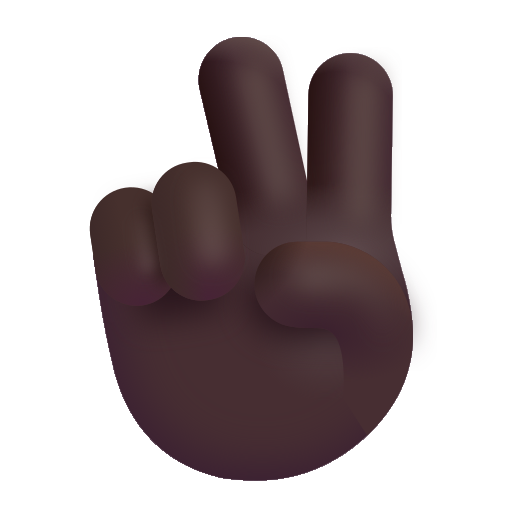
victory hand color dark